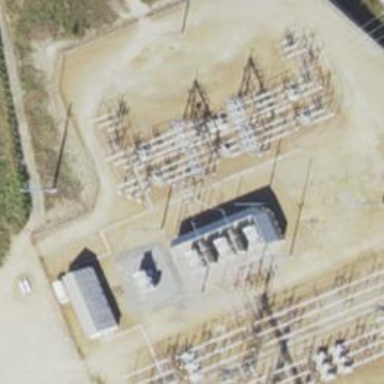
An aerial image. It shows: Switch used for power control.